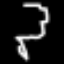
Label: octagon